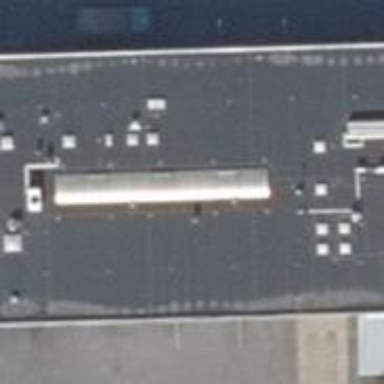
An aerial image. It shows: Building with flat roof.